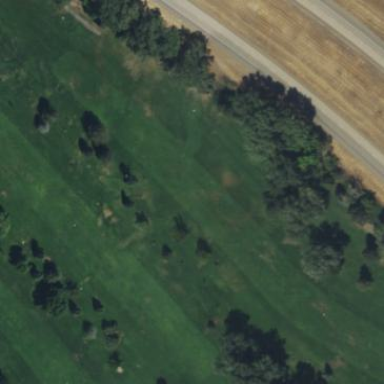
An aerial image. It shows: Well-maintained grass golf fairway that is regularly mowed.